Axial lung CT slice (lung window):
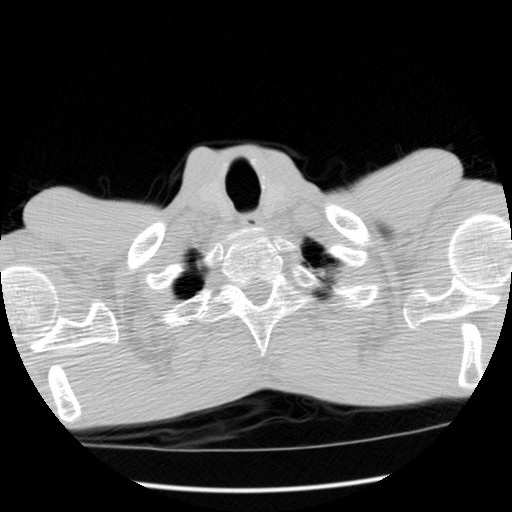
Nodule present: no